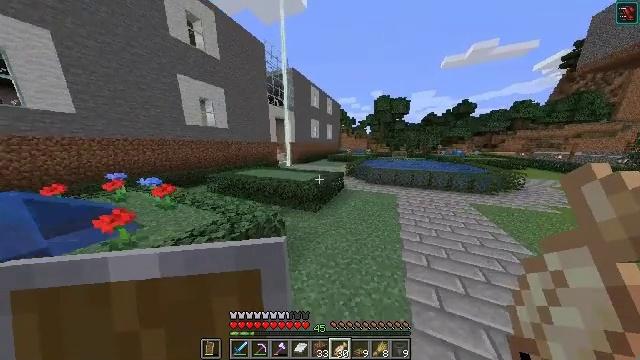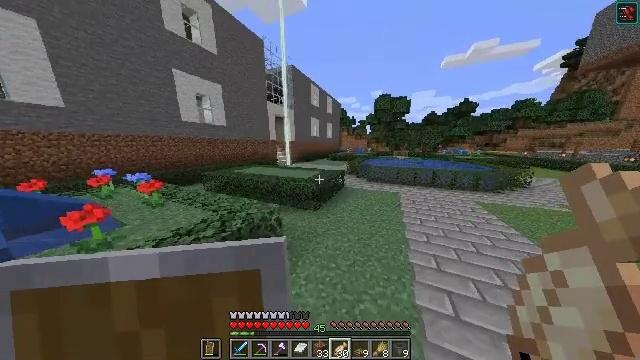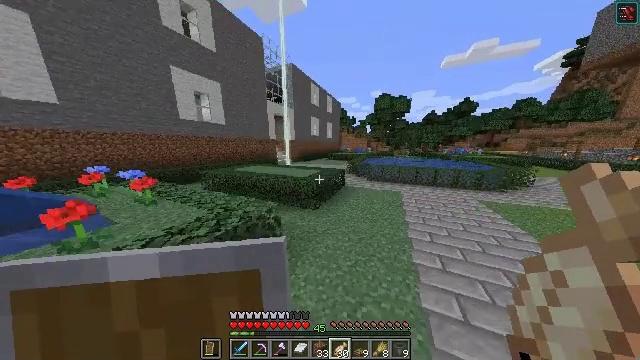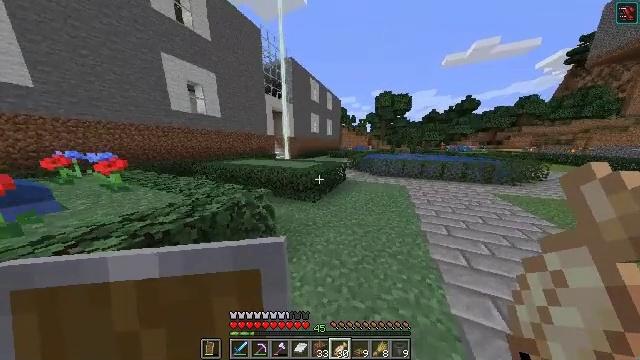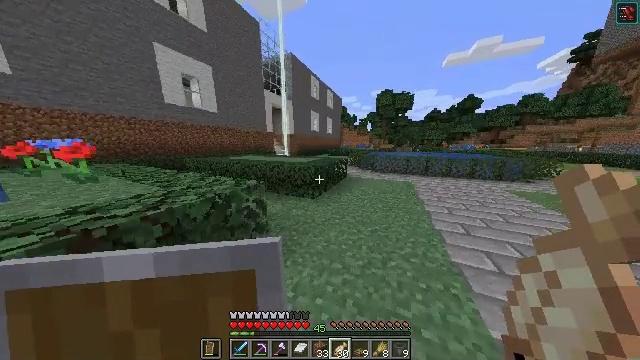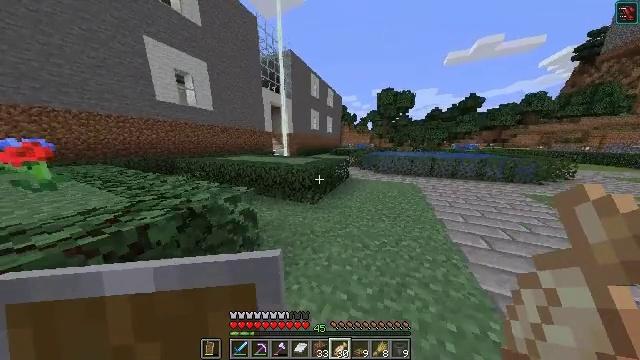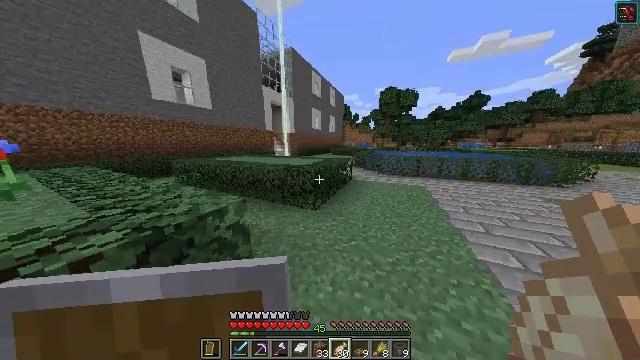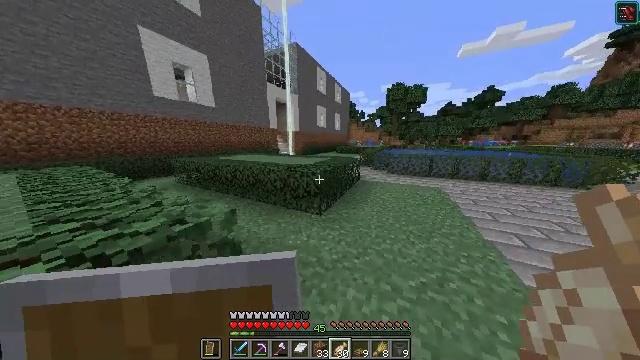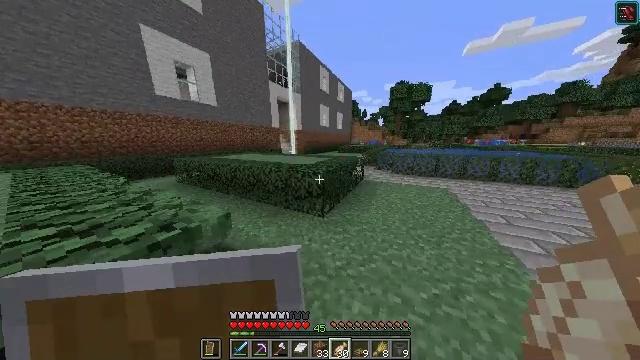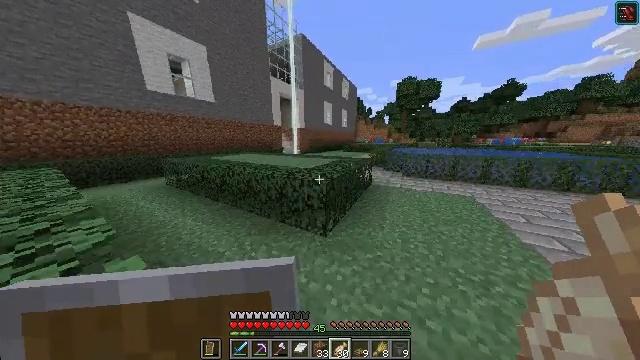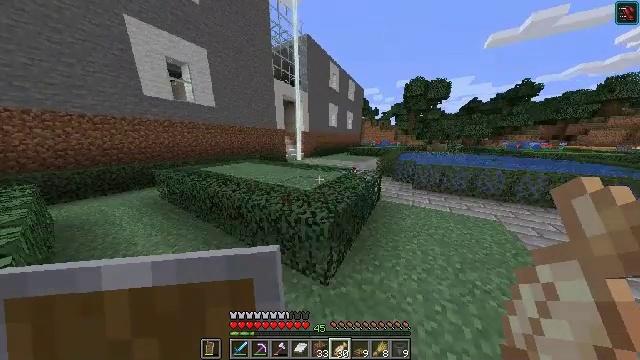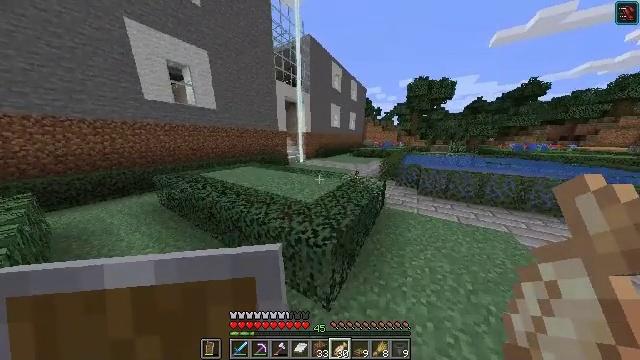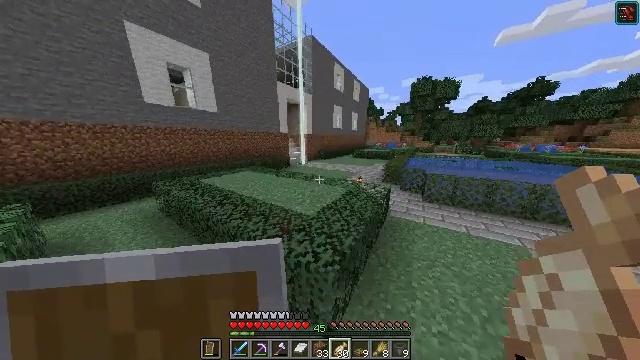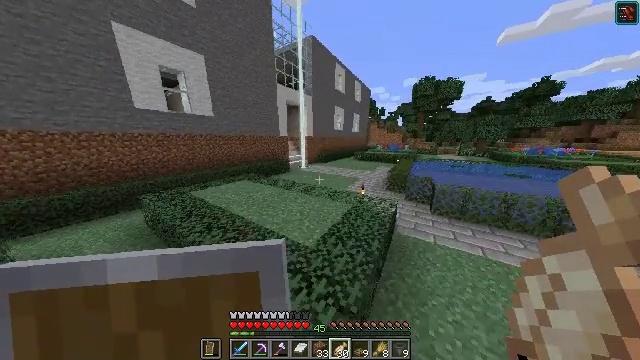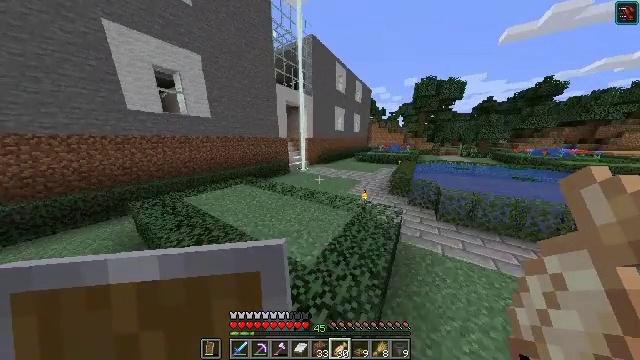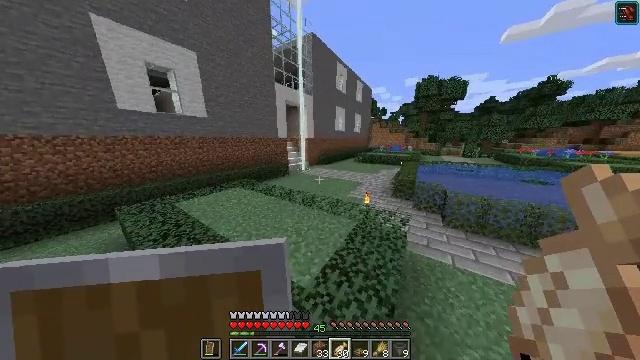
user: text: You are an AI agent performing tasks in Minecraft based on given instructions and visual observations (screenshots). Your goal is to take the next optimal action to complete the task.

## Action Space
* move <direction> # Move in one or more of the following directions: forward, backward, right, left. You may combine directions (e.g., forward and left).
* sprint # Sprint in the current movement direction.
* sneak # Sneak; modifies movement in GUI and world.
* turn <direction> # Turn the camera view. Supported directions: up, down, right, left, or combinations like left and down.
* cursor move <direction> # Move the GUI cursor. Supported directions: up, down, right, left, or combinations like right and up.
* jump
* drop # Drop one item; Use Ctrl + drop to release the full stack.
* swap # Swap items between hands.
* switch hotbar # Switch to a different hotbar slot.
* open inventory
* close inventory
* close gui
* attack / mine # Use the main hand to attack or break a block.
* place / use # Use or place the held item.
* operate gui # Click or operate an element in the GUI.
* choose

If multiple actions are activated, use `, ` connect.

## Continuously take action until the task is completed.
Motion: motion action
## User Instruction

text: Drop a bucket.
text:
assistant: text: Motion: move forward
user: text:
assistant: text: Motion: move forward
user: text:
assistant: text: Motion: move forward
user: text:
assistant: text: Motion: move forward
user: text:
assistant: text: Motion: move forward
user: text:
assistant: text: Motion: move forward
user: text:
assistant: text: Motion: move forward, turn left
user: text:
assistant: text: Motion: move forward
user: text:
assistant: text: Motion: move forward, turn left
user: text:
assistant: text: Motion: move forward, turn left, jump
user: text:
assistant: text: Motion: move forward, jump
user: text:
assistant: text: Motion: move forward, jump
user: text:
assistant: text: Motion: move forward, jump
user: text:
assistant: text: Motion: move forward, jump
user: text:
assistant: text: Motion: move forward, jump
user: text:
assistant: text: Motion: move forward, jump
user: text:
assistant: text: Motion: move forward, jump
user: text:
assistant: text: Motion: move forward, jump
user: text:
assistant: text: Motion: move forward, jump
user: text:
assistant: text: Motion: move forward, jump
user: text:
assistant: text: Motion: move forward, jump
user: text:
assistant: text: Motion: move forward, jump
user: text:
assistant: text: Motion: move forward, jump
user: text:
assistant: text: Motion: move forward, jump
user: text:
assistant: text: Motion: move forward, jump
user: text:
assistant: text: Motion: move forward, jump
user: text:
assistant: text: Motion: move forward
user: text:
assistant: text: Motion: move forward
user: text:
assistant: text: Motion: move forward
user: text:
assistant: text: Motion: move forward